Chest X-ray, AP view. Patient: 65 years old, sex M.
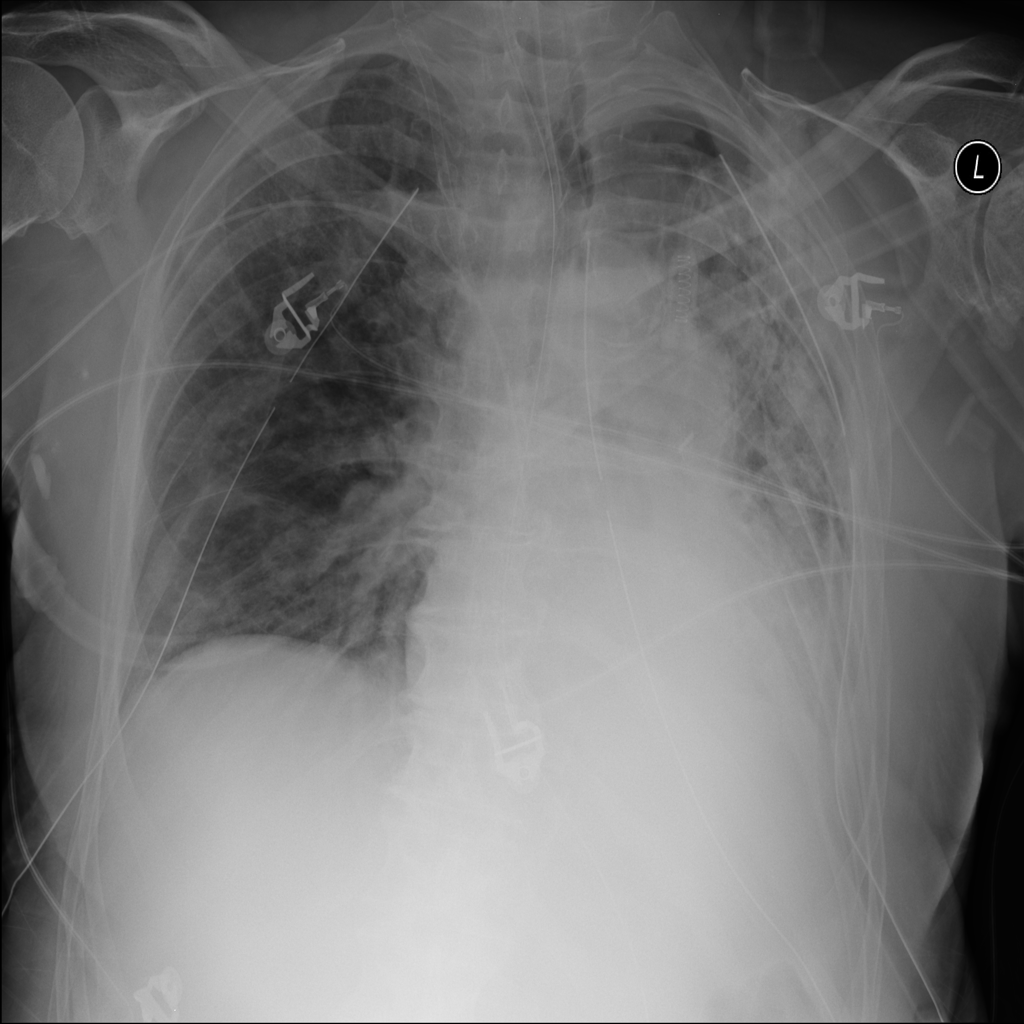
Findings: Consolidation, Mass